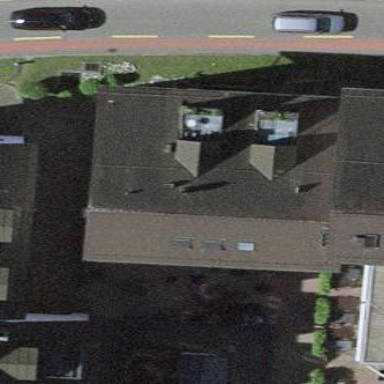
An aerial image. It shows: Office building.